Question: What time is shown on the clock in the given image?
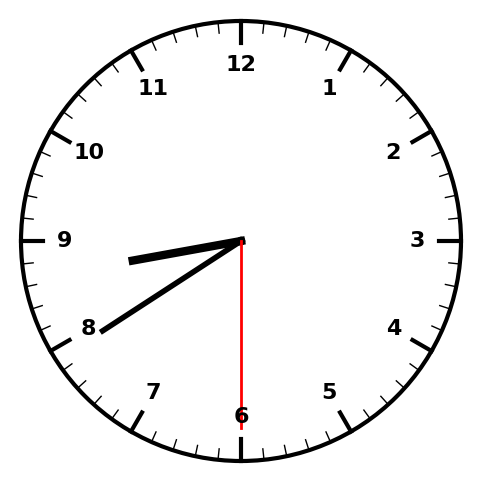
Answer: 08:39:30